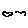
Label: cloud